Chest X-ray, PA view. Patient: 69 years old, sex M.
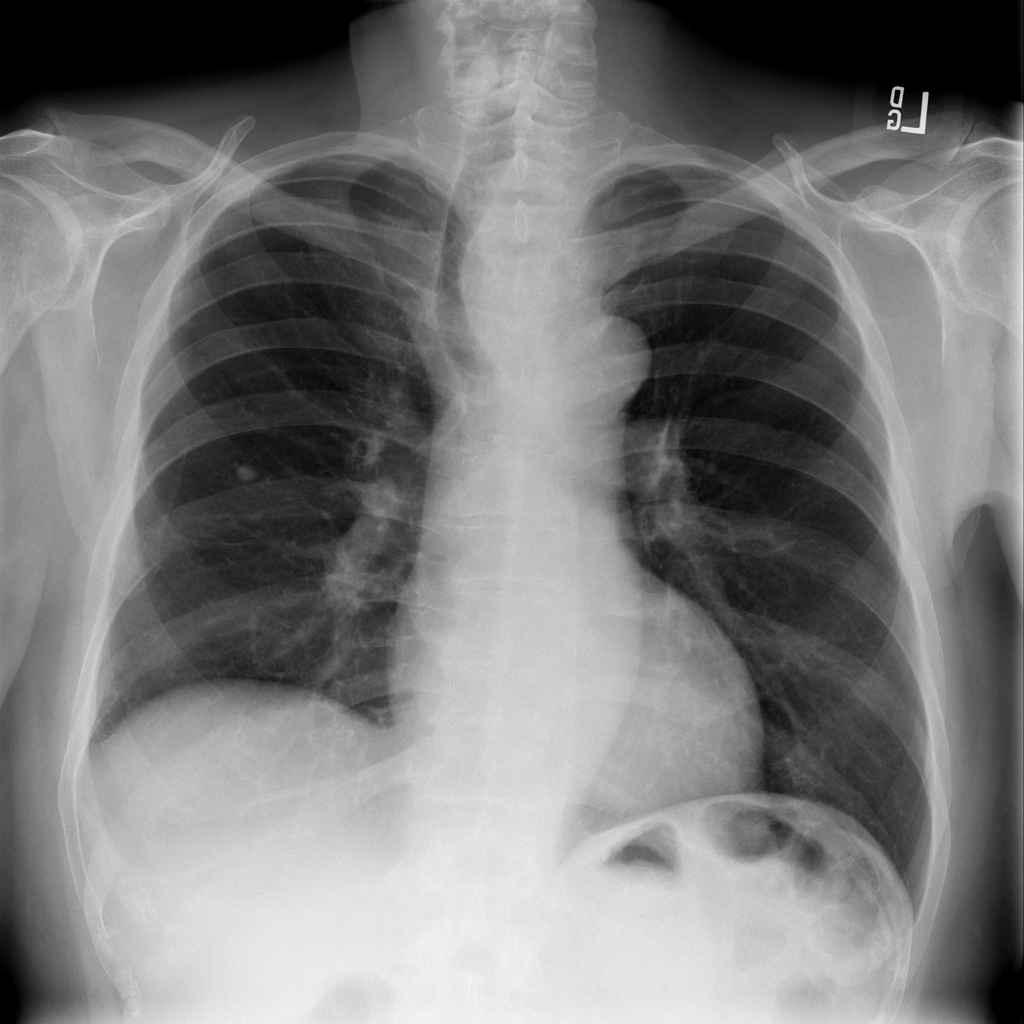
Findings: Mass, Nodule